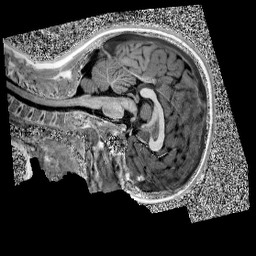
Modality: UNIT1
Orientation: sagittal
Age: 10
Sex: male
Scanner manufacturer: siemens
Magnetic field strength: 3 T
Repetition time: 4 s
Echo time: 0.00303 s